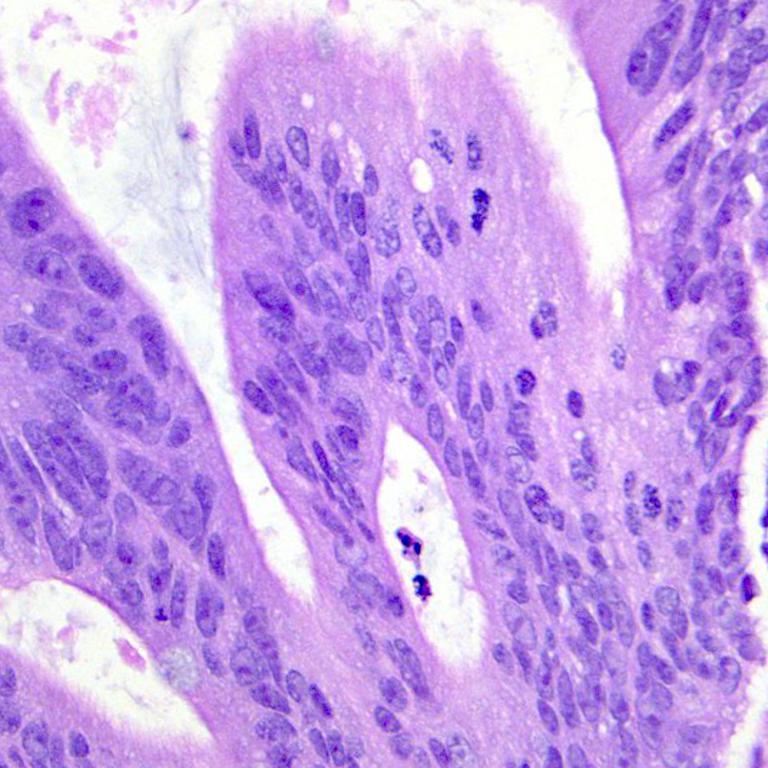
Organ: colon
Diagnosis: adenocarcinomas